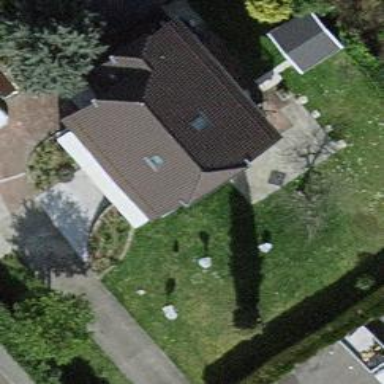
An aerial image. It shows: Garden enclosed by fence.